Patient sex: F
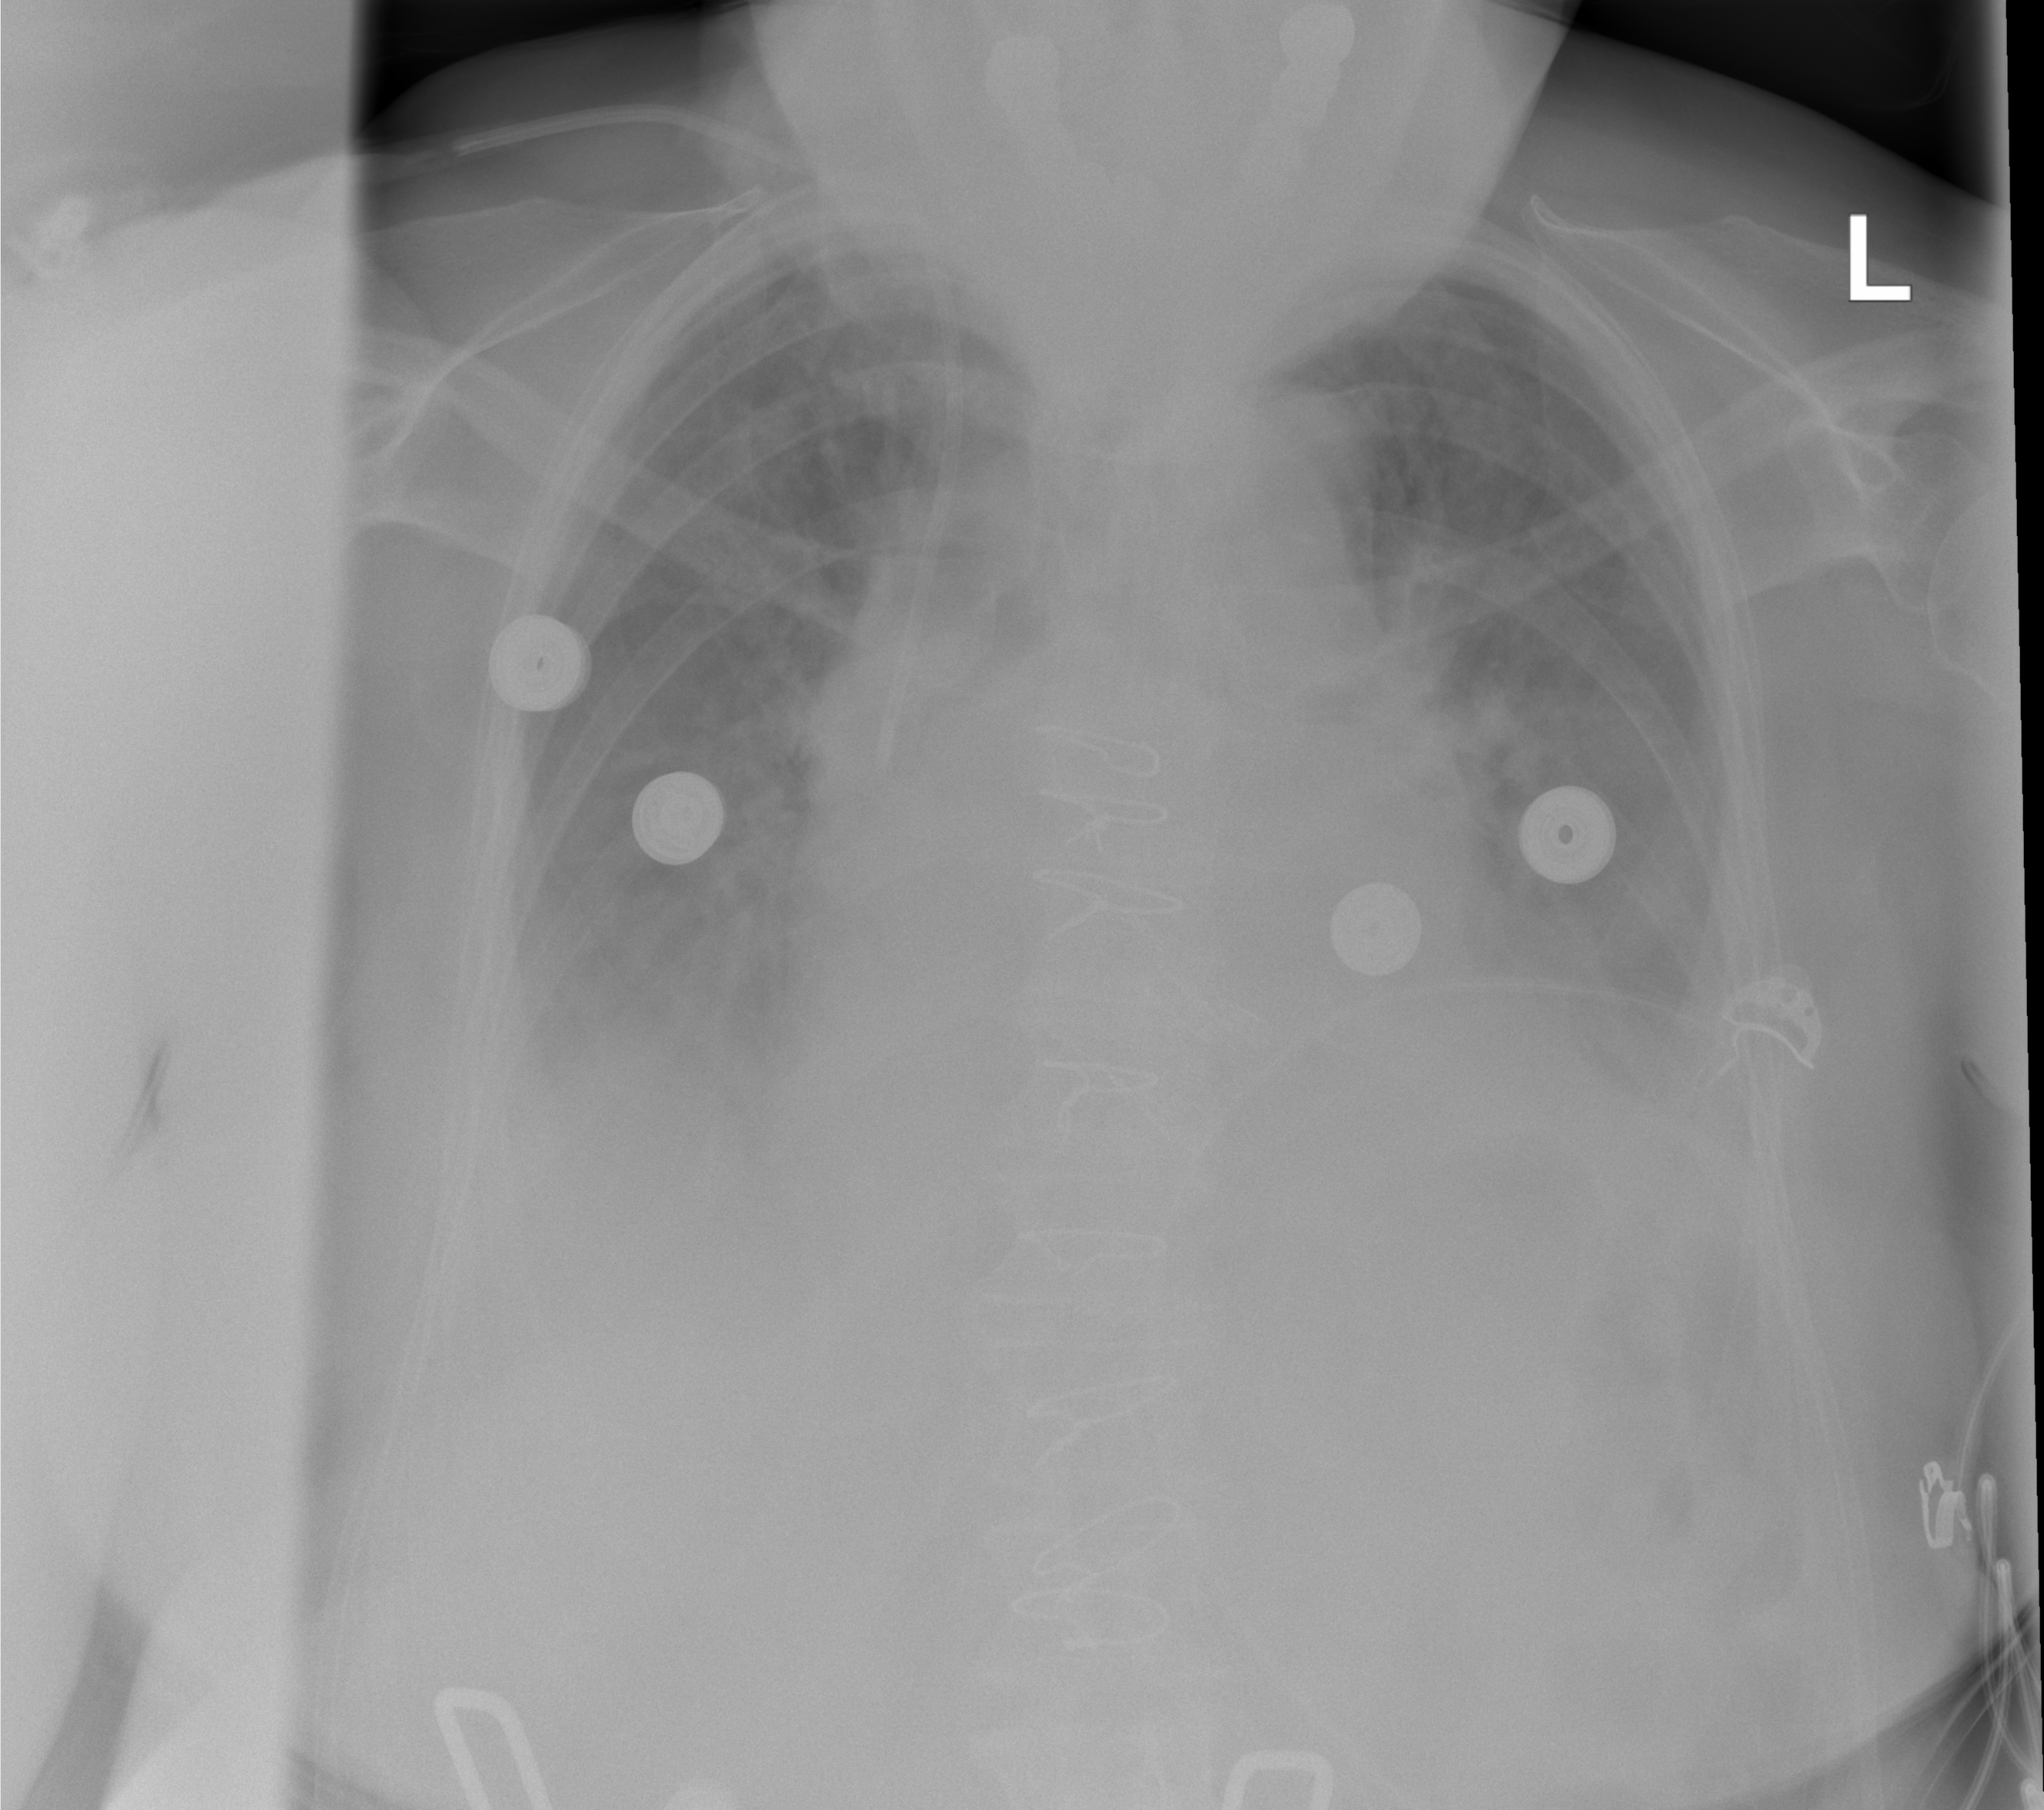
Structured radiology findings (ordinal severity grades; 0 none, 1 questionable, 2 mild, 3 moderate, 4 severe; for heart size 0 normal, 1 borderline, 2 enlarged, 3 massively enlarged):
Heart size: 0
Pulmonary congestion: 2
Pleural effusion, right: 2
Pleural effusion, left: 2
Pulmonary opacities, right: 0
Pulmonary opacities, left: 0
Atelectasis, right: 2
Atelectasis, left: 2